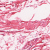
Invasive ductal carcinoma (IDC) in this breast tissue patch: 0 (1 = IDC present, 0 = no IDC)